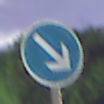
Verkehrszeichen: VorgeschriebeneVorbeifahrtRechts
Umgebung: Outdoor, Suburban
Tageszeit: Night
Wetter: PartlyCloudy
Licht: Artificial
Jahreszeit: NotSpecified
Kontrast: HighContrast